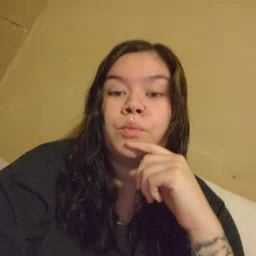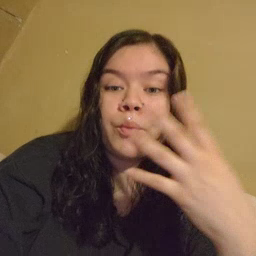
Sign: wet